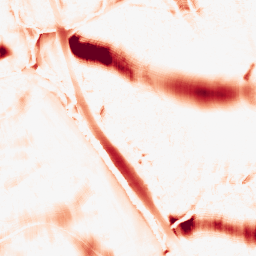
Category: morphological
Decomposition family: morphological_ellipse
Decomposition parameters: operation: opening
width: 50
height: 30
Upsampling method: edge_directed
Upsampling parameters: scale: 2
Upsampling scale: 2